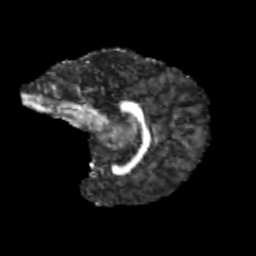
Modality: FA
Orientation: sagittal
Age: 11
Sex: female
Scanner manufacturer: siemens
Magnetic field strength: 3 T
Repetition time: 3.8 s
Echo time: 0.07 s